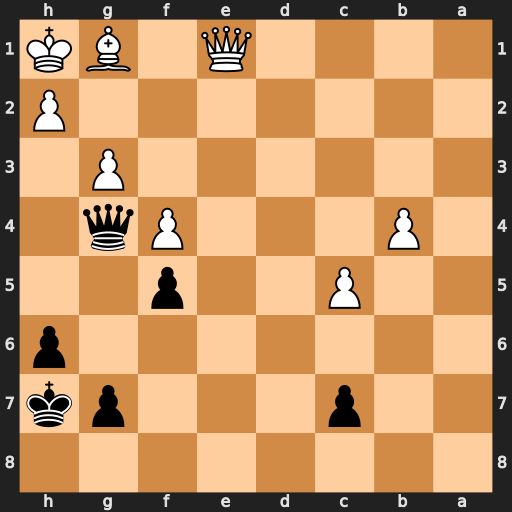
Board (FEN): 8/2p3pk/7p/2P2p2/1P3Pq1/6P1/7P/4Q1BK
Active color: b
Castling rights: -
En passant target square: -
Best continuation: Qf3#